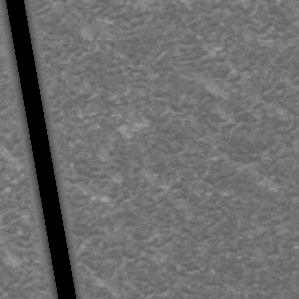
Label: frost